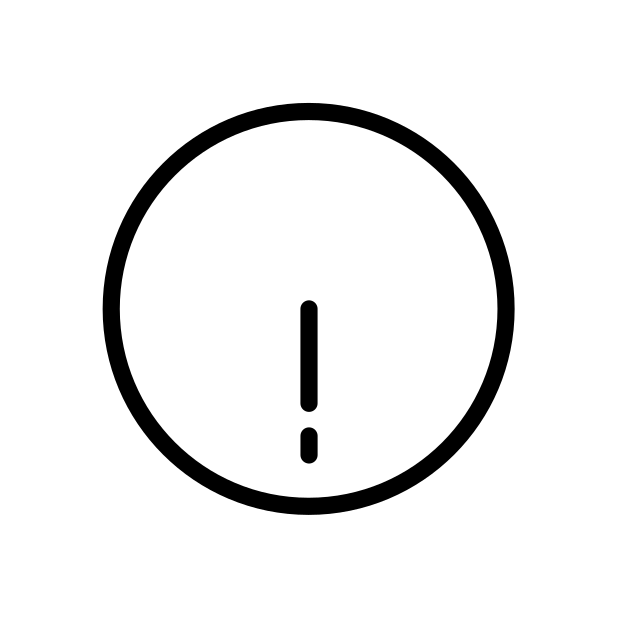
Emoji: 🕡
Name: clock face six-thirty
Unicode: 0x1f561